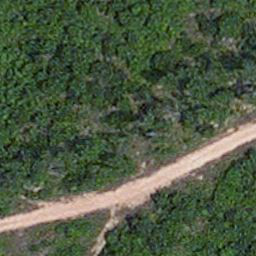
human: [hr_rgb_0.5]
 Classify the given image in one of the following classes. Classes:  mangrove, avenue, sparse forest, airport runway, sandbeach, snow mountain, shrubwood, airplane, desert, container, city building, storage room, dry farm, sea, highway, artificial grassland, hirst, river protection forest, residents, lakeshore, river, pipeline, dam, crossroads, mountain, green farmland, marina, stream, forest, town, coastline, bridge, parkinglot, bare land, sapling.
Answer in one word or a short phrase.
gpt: avenue